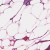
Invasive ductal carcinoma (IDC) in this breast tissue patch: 1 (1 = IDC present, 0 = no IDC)